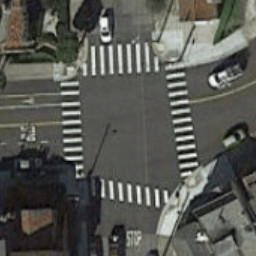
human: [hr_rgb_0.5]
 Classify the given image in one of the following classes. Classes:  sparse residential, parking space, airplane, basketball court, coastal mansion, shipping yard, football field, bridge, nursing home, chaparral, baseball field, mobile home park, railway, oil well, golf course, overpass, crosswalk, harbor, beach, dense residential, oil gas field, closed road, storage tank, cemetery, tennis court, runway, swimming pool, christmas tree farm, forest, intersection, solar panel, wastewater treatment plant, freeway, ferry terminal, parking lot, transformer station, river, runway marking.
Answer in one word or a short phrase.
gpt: crosswalk